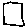
Label: square